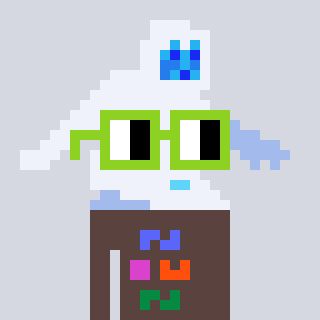
a pixel art character with square light green glasses, a yeti-shaped head and a darkbrown-colored body on a cool background